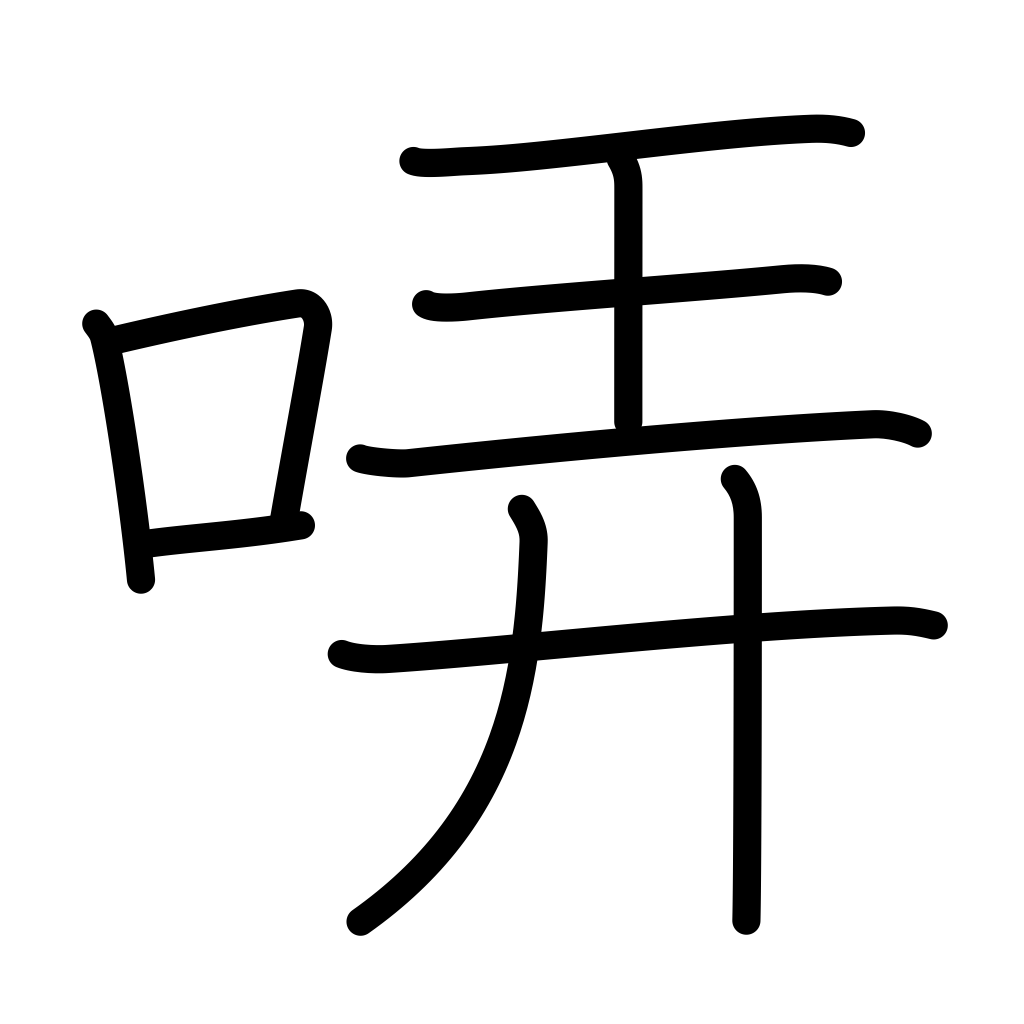
Meaning: chirp, twitter, warble